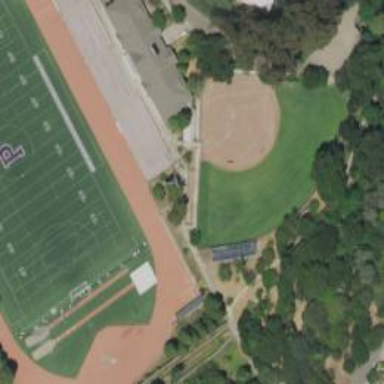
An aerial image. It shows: Baseball/softball pitch for leisure sports.